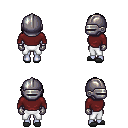
a pixel art fantasy rpg character, female body template, dark elf, purple skin, maroon long-sleeve shirt, white pants, black bangs hairstyle, metal helm, metal gloves, gray slippers, four views (front, back, left, right), 2x2 character sprite sheet, small pixel art, hard edges, no anti-aliasing